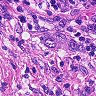
Metastatic tissue present: yes